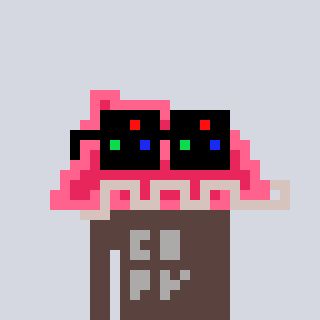
a pixel art character with square black sunglasses, a retainer-shaped head and a darkbrown-colored body on a cool background